Interaction volume radius: 5 \u00c5
Interaction volume height: 20 \u00c5
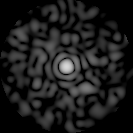
Disorder parameter: 0.8044